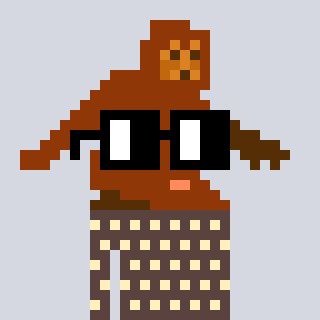
a pixel art character with square black glasses, a bigfoot-shaped head and a darkbrown-colored body on a cool background